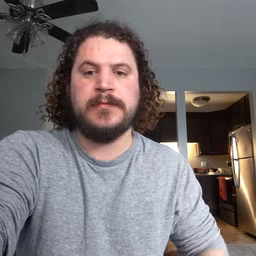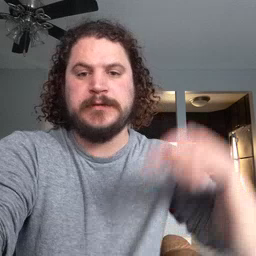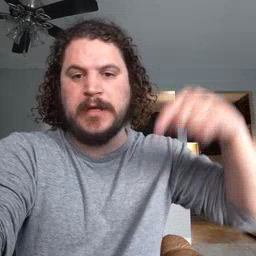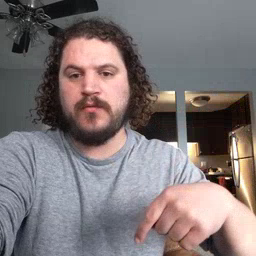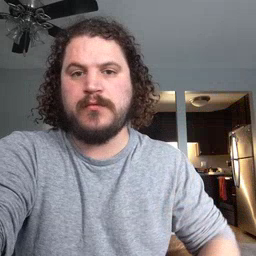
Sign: down